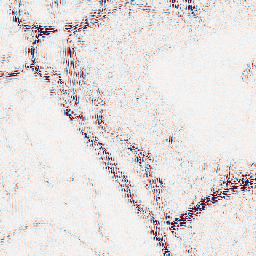
Category: wavelet
Decomposition family: wavelet_reverse_biorthogonal
Decomposition parameters: wavelet: rbio5.5
level: 2
Upsampling method: quintic
Upsampling parameters: scale: 4
Upsampling scale: 4